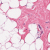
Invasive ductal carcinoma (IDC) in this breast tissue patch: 0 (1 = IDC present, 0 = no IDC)